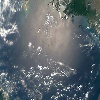
Label: water